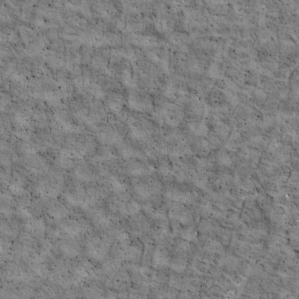
Label: non_frost